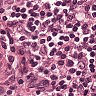
Metastatic tissue present: no